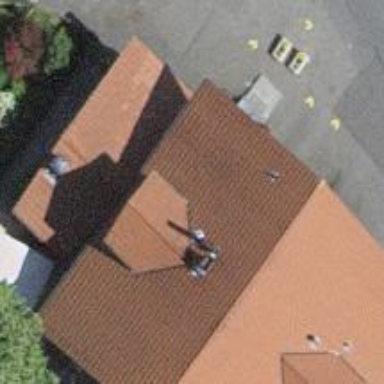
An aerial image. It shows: Restaurant.